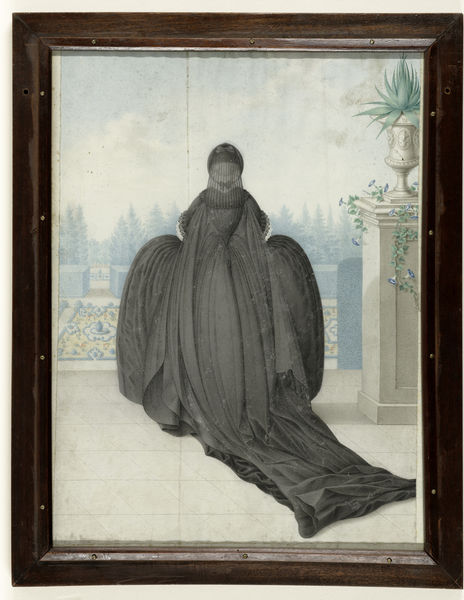
Titel: Portret van Keizerin Maria Theresia van Oostenrijk
Künstler: Ignaz Manzador
Standort: Amsterdam
Institution: Rijksmuseum
Schlagwörter: blau, blätter, himmel, wolken, bäume, grün, braun, frau, grau, kleid, pfeiler, rücken, schwarz, vordergrund, weiss, blick, park, parkanlage, schloss, wolke, haube, barock, rahmen, sockel, tot, trauer, boden, gewand, adel, pflanze, garten, vase, aussicht, balkon, kopfbedeckung, schleppe, empore, treppe, palme, foto, veranda, balustrade, hinten, adlige, wittwe, schwrz, näume, blkon, gerahmtes foto